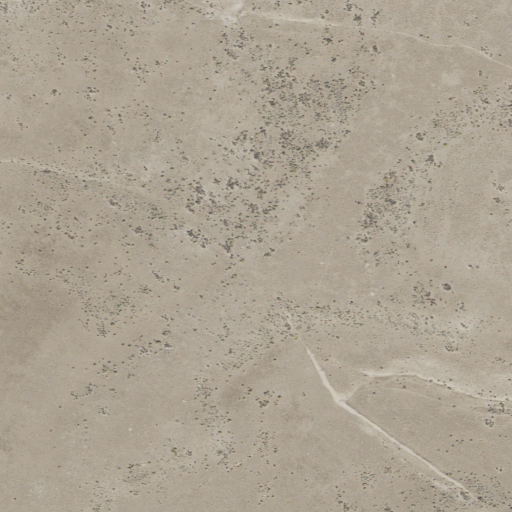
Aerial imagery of gap in Utah named Kings Pass containing only shrub